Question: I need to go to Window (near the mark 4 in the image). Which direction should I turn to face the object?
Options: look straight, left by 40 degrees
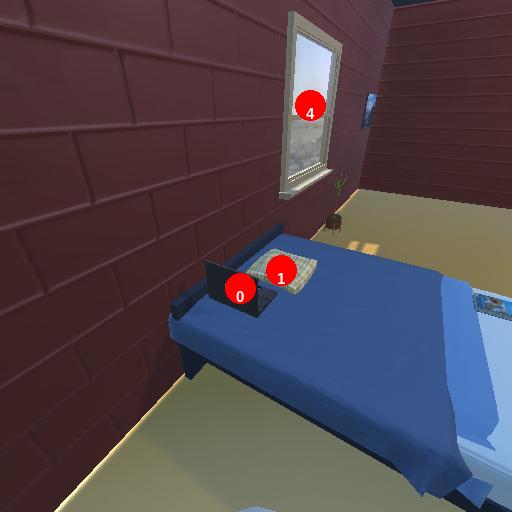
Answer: look straight